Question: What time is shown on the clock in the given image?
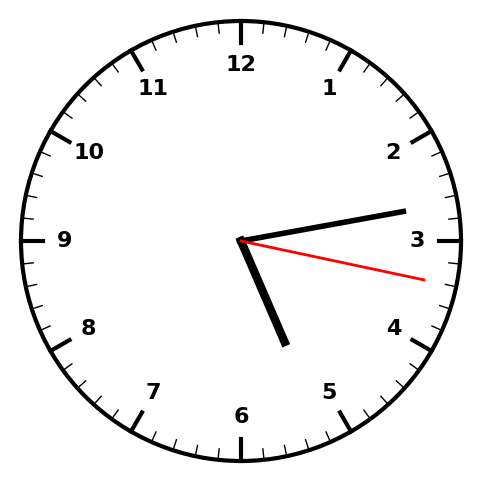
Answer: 05:13:17